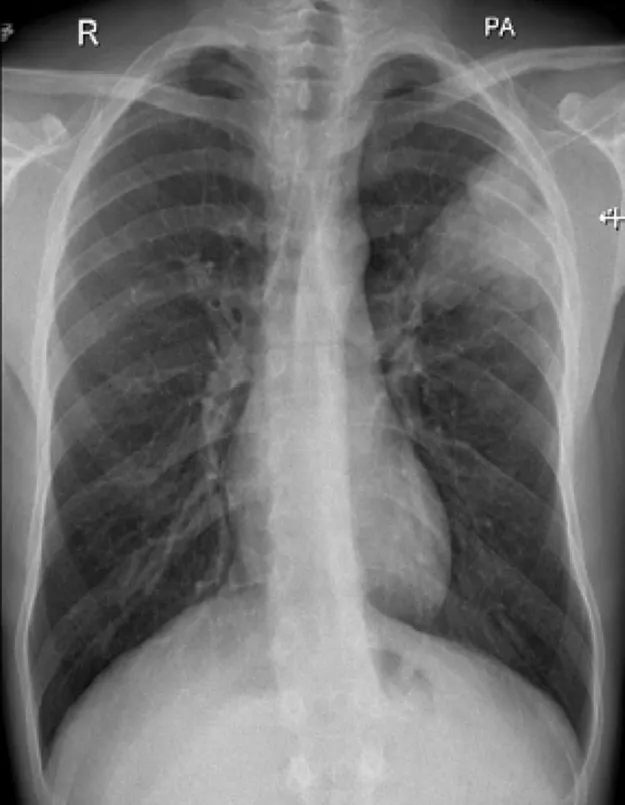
Chest x-ray PA, April 2020: showing left upper lobe mass-like opacity.
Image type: radiology (x_ray)